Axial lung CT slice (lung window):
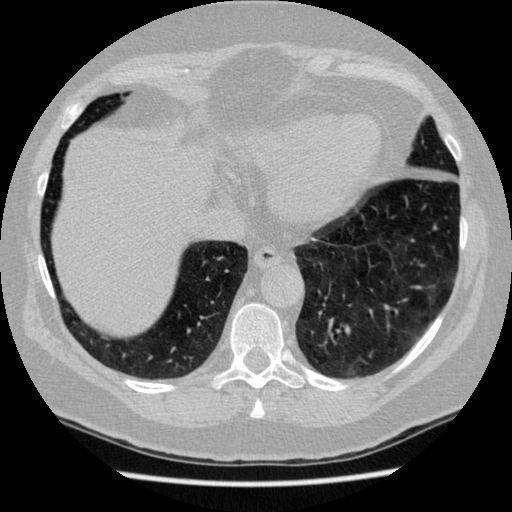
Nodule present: no